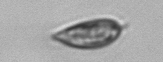
Label: Prorocentrum_triestinum